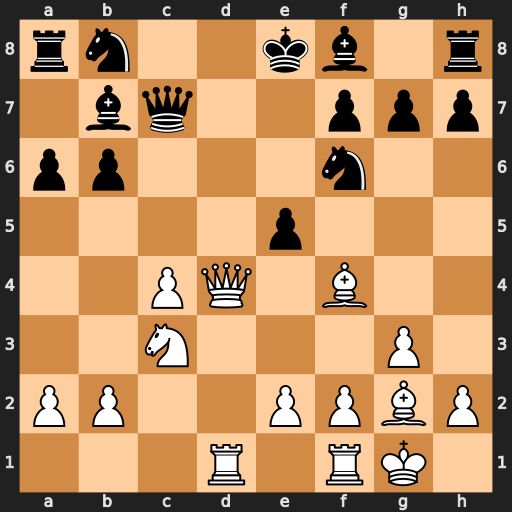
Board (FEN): rn2kb1r/1bq2ppp/pp3n2/4p3/2PQ1B2/2N3P1/PP2PPBP/3R1RK1
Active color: w
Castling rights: kq
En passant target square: -
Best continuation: Bxe5 Nc6 Bxc7